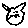
Label: cat